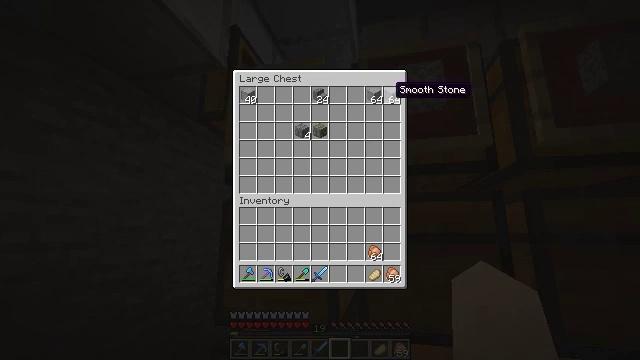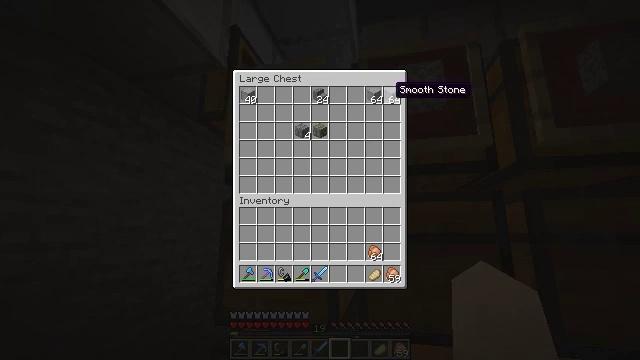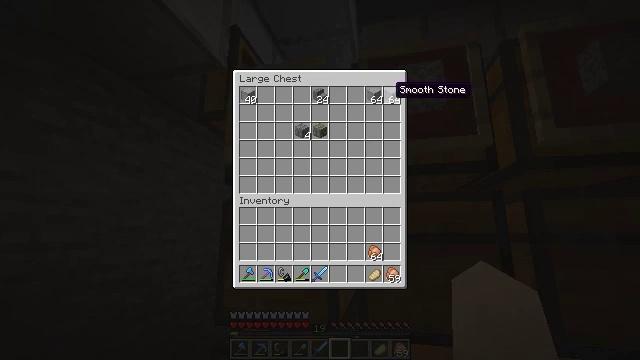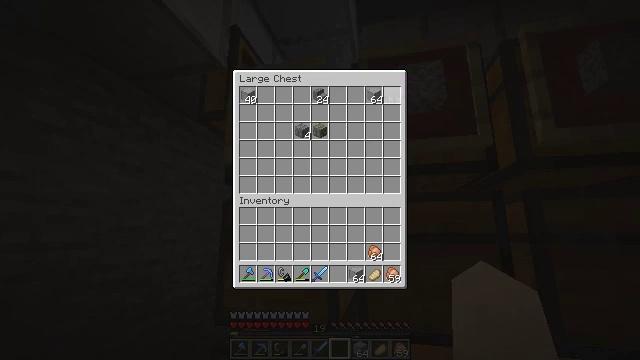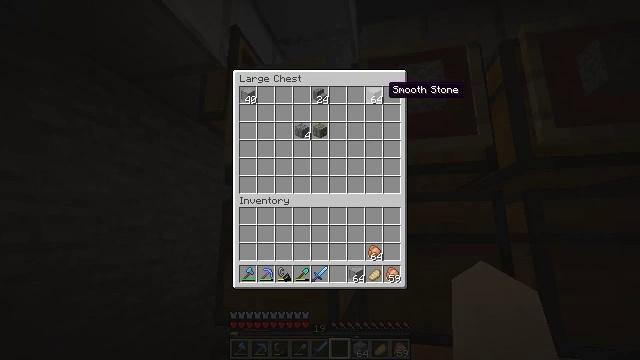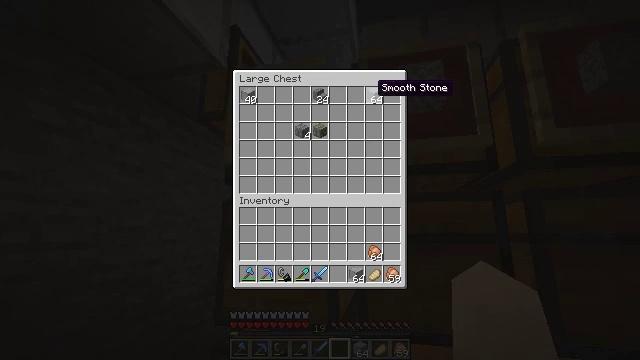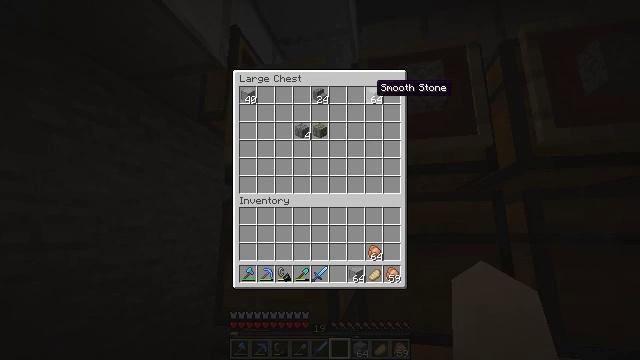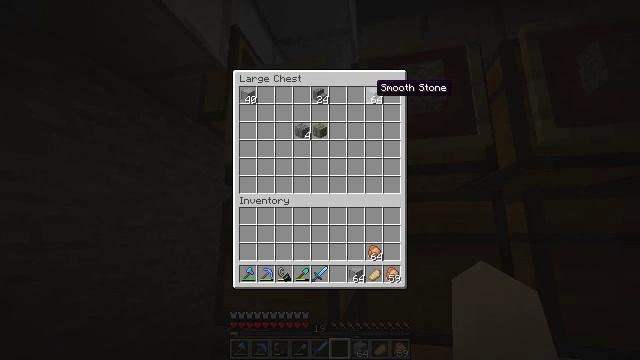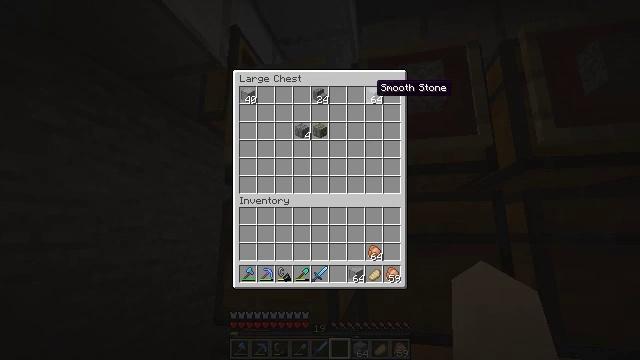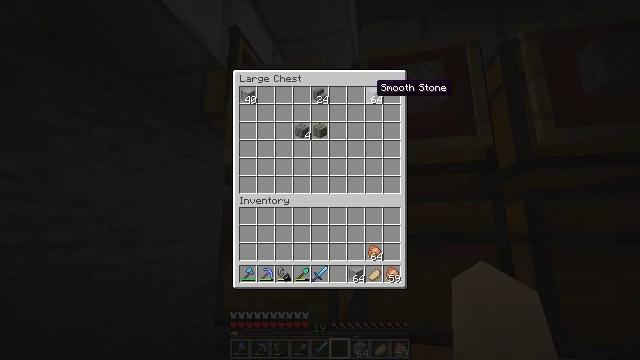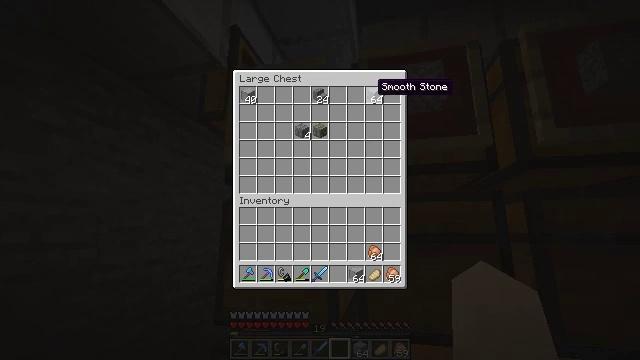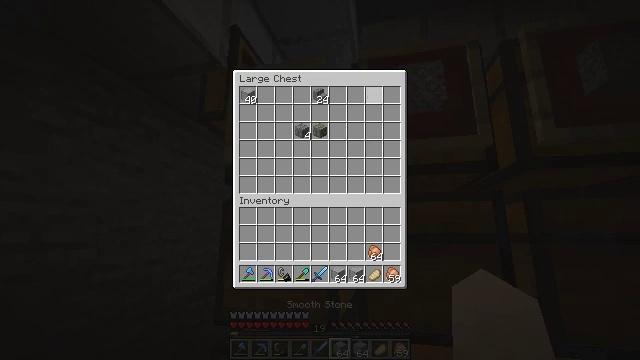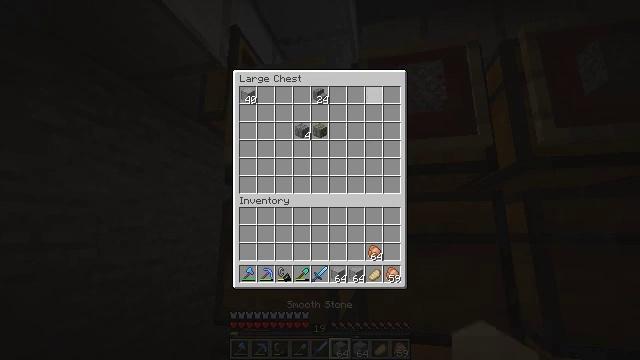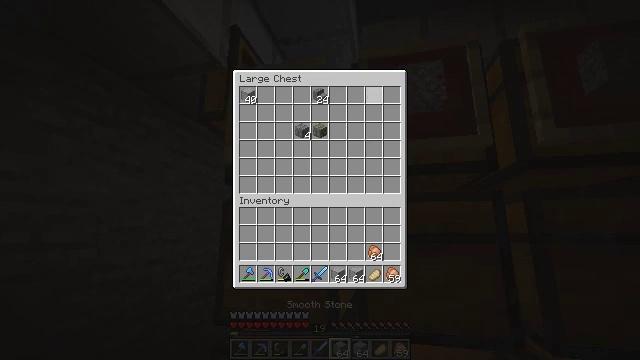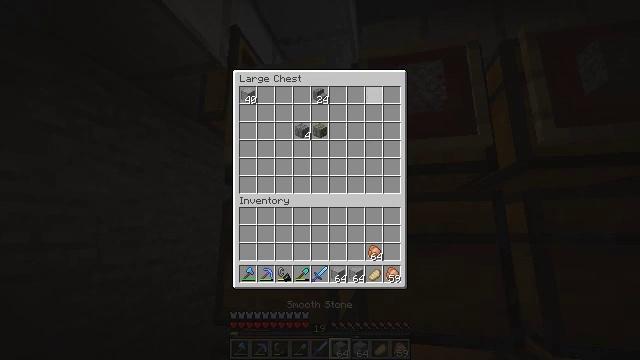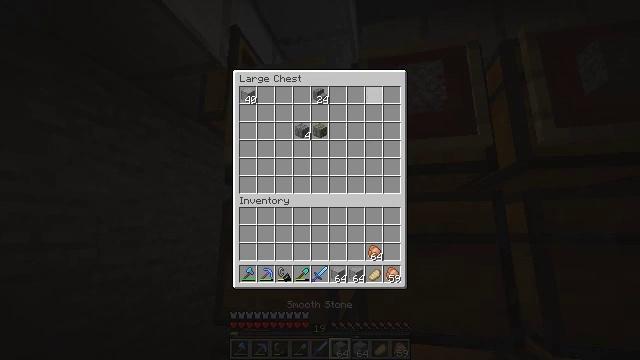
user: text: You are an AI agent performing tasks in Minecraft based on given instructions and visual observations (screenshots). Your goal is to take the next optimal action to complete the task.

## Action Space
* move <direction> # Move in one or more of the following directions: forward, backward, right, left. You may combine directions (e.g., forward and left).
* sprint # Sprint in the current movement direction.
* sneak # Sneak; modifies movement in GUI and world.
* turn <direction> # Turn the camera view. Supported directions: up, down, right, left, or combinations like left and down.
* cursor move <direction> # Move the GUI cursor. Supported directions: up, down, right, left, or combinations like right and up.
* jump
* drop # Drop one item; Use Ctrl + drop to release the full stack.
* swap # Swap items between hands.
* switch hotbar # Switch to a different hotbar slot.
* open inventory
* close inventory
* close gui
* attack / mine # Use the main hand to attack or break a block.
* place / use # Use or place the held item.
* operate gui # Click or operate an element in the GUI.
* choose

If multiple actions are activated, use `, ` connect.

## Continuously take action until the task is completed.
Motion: motion action
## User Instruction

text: Form a smooth stone slab at the crafting station.
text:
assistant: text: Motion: sneak
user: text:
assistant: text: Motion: sneak
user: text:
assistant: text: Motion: sneak, attack / mine
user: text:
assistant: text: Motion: sneak, turn left, attack / mine
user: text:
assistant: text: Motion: sneak, turn left
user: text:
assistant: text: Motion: sneak
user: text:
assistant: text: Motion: sneak
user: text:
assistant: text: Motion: sneak
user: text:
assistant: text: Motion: sneak
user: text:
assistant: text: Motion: sneak
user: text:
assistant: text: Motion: sneak, attack / mine
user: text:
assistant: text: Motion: sneak, attack / mine
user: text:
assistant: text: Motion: sneak
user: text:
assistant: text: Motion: sneak
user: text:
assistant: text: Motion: sneak
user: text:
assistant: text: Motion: sneak
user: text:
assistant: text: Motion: sneak
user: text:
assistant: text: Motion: sneak
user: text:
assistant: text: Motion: sneak
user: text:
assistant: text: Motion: sneak
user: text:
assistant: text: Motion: no_op
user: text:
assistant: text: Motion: no_op
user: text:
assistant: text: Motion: no_op
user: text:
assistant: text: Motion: no_op
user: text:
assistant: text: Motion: no_op
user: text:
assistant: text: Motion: no_op
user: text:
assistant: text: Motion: no_op
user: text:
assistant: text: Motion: no_op
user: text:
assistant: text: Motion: no_op
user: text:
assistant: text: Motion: turn left and down